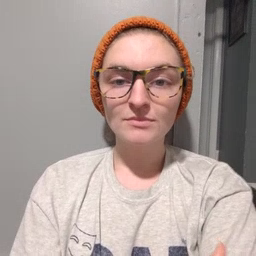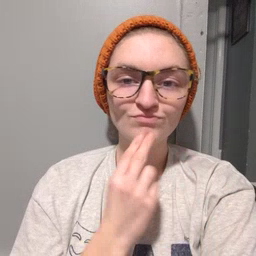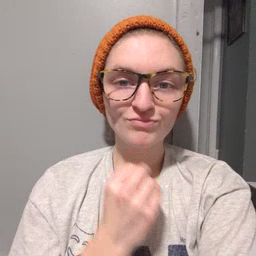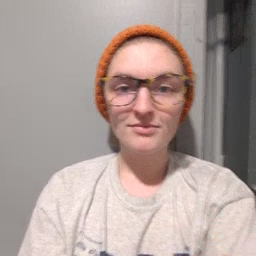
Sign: cute